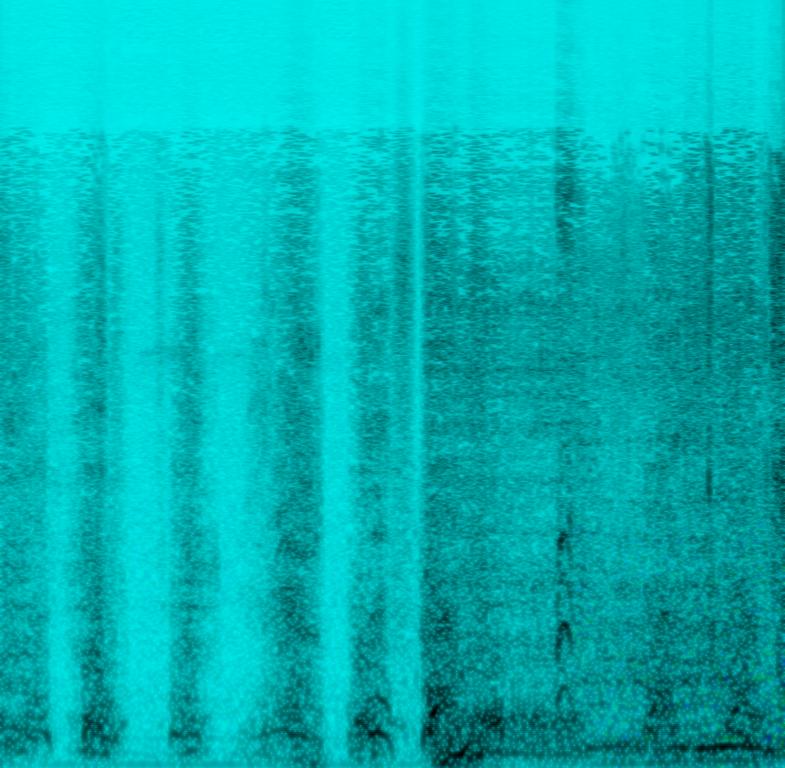
This audio mostly contains frighting sounding animal noises a male voice streaming and foreground noises that seem to belong to a movie. These noises get enhanced by orchestral cinematic short entries to underline the noises with more dramatic and danger.